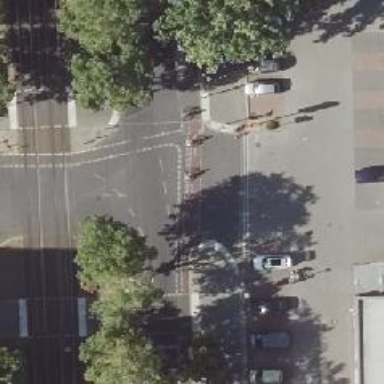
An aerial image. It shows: Crossing with traffic signals.